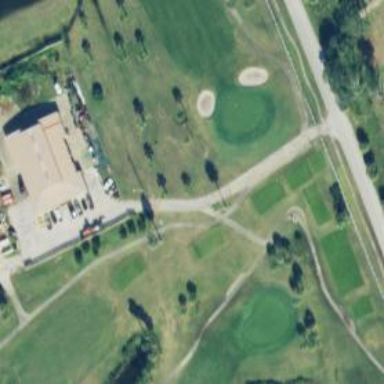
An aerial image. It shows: Path for both road and golf.